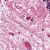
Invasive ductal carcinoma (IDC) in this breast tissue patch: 0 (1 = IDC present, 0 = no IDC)